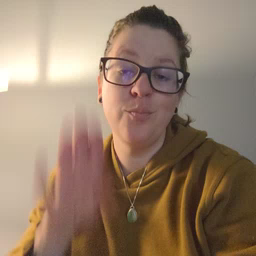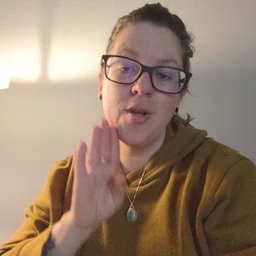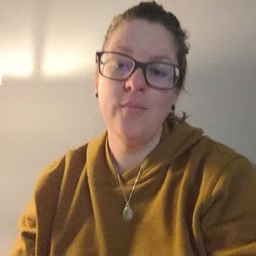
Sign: brown